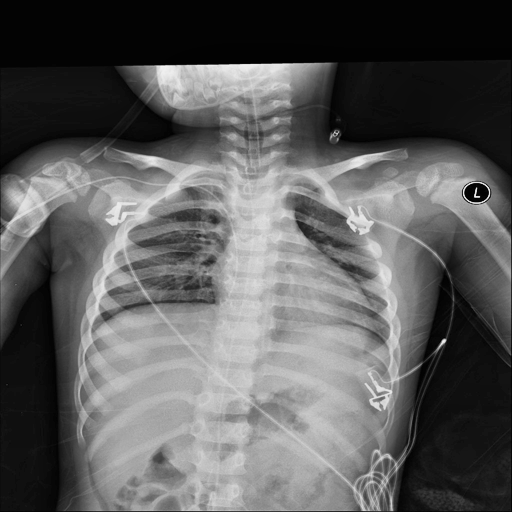
Finding: NORMAL